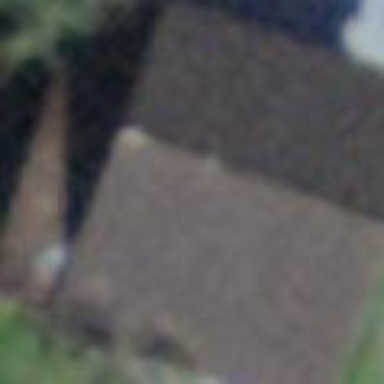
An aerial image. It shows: Barn.